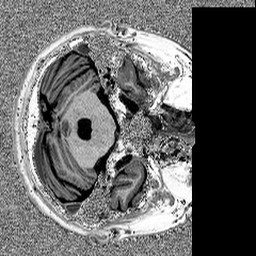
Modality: MP2RAGE
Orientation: axial
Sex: male